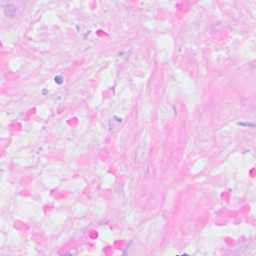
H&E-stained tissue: Breast